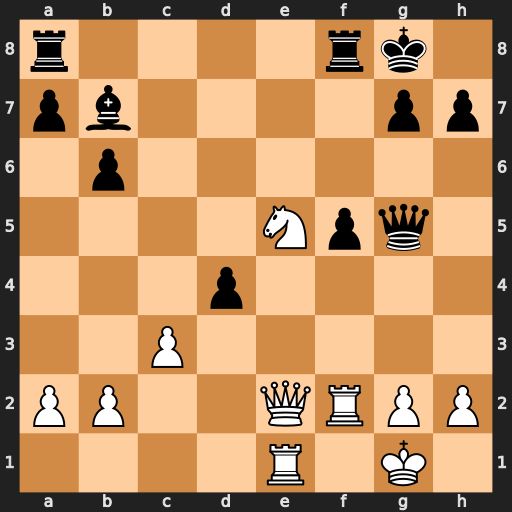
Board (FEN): r4rk1/pb4pp/1p6/4Npq1/3p4/2P5/PP2QRPP/4R1K1
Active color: w
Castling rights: -
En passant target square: -
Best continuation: Qc4+ Kh8 Nf7+ Rxf7 Qxf7